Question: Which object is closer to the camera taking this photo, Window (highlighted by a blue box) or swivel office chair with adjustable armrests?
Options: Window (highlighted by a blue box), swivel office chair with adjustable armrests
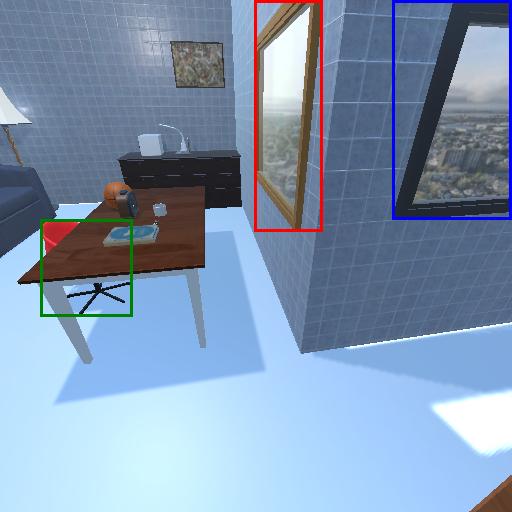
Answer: Window (highlighted by a blue box)